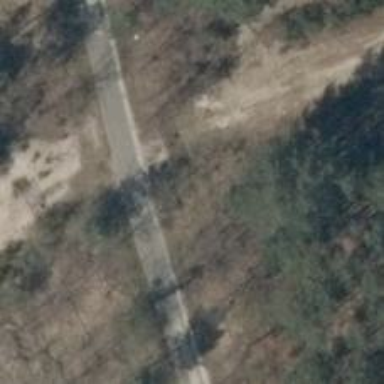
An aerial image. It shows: Asphalt track with grade1 tracktype.